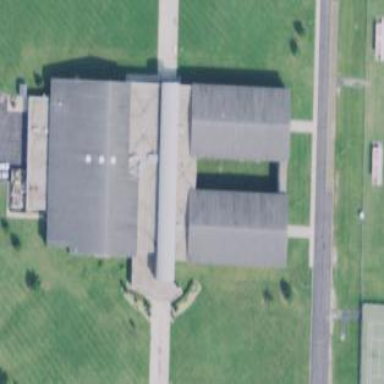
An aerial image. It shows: School building.